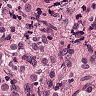
Metastatic tissue present: yes